Question: I need to get the information of a checked row.

I need to get the value of the colum precio but only if the checkbox is checked. I need the price to make a sum after I get it.
I get the information for the table using python and django.
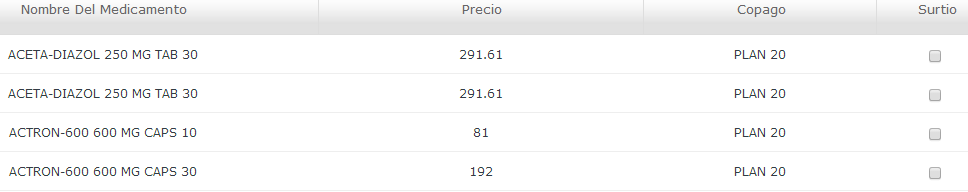
Answer: If you just want to check for row values, without ajax:
'''
$(document).ready(function(){
$("input[name='check[]']").click(function(){
var values = "";
$.each($("input[name='check[]']:checked"), function(index,value) {
var data = $(this).parents('tr:eq(0)');
if(index > 0)
values += " and ";
values += $(data).find('td:eq(1)').text() ;
});
alert(values);
});
});
'''
Working fiddle:<URL>